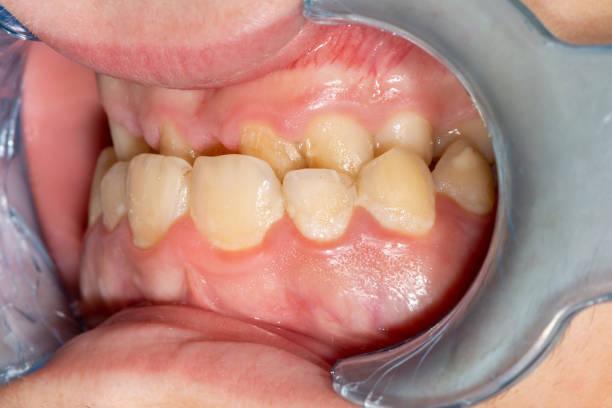
Condition: Gingivitis